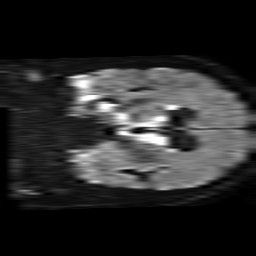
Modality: TRACE
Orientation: coronal
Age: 63
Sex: male
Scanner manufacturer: philips
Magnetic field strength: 1.5 T
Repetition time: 4.6 s
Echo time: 0.09059 s